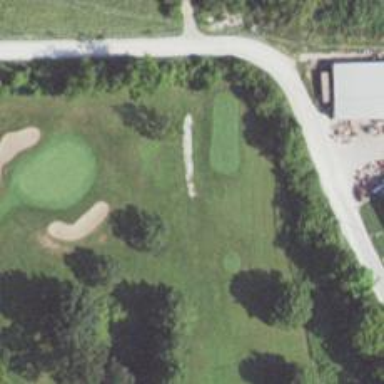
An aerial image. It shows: Golf cartpath that is also road path.